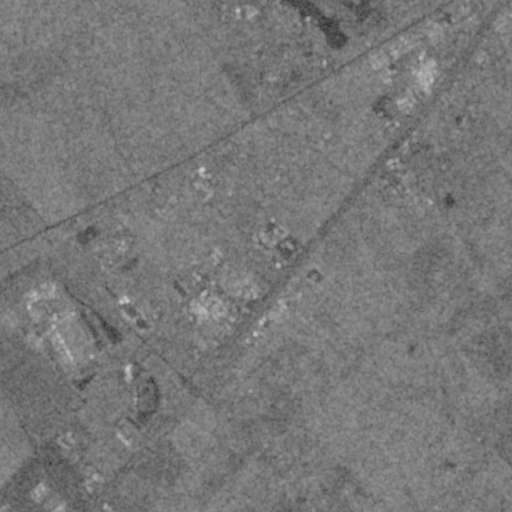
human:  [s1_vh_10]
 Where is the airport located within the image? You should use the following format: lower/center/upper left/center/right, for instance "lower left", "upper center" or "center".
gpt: The airport is located in the upper of the image.
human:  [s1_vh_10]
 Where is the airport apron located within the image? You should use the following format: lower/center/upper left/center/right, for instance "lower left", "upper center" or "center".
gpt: The airport apron is located in the upper right of the image.
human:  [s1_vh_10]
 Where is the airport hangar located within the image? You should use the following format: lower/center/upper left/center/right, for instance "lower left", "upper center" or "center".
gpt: The airport hangar is located in the upper center of the image.
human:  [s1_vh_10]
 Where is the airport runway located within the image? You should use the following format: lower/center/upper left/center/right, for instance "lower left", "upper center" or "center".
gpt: The airport runway is located in the upper right of the image.
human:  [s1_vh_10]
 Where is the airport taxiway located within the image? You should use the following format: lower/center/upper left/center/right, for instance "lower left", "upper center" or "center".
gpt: The airport taxiway is located in the upper of the image.
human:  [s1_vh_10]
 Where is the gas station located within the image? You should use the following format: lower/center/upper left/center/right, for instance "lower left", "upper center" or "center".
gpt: The gas station is located in the center left of the image.
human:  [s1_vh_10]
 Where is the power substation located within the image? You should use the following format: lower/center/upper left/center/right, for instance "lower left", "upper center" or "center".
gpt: The power substation is located in the center left of the image.
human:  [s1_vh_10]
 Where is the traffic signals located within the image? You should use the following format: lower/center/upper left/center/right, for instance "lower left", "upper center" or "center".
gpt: The traffic signals is located in the lower left of the image.
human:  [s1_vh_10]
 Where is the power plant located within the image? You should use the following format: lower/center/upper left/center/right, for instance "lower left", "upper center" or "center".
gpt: There is no power plant in the image.

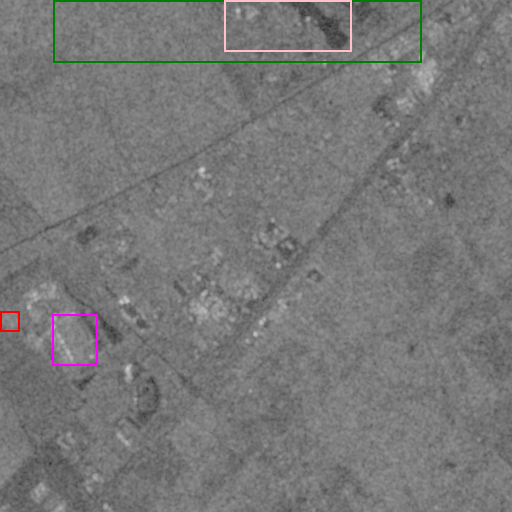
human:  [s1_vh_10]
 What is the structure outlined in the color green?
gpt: The structure outlined in green is an airport.
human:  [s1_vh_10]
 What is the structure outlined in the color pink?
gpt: The structure outlined in pink is an airport apron.
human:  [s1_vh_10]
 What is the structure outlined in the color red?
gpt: The structure outlined in red is a power substation.
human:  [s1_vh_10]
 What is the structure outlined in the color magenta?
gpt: The structure outlined in magenta is a building.
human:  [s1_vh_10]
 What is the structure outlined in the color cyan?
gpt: There is no cyan outline.